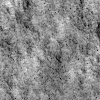
Atmospheric dust classification: not_dusty